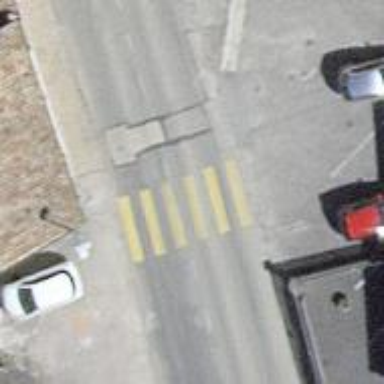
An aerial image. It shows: Marked zebra crossing on the road.